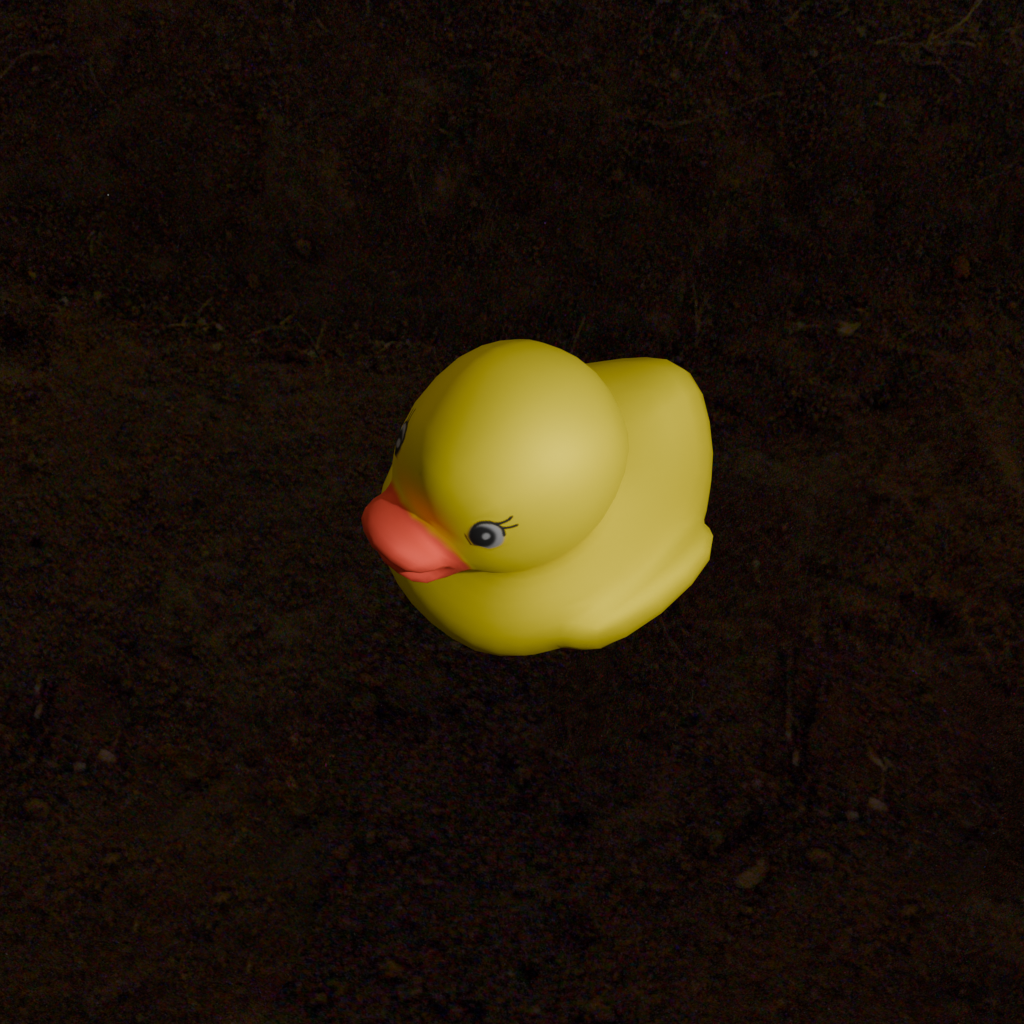
an image of a yellow rubber duck seen from <front_left_top> in a starry sky over a savanna at night.